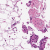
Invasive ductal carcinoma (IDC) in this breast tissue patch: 0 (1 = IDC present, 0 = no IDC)